Interaction volume radius: 5 \u00c5
Interaction volume height: 45 \u00c5
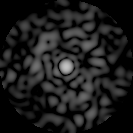
Disorder parameter: 0.8251